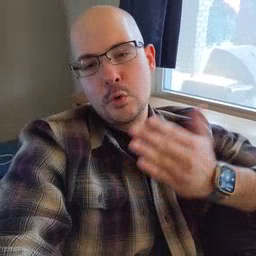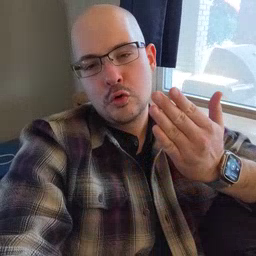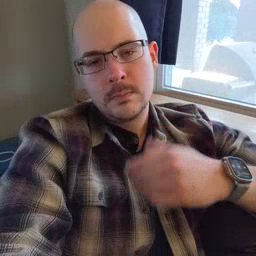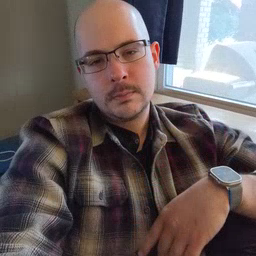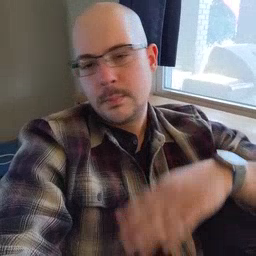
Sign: book